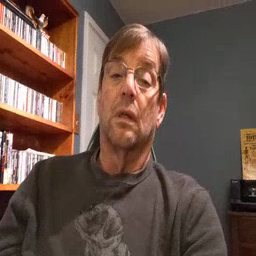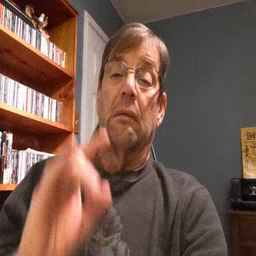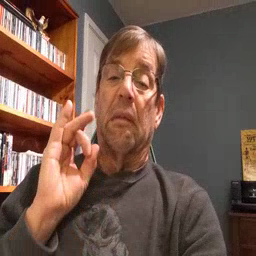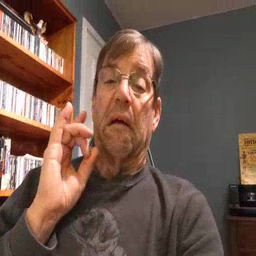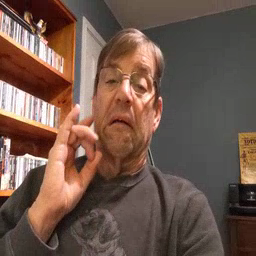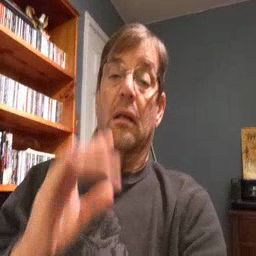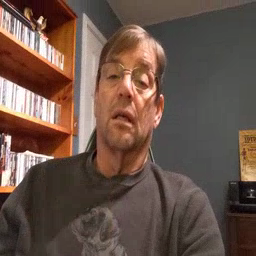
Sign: yucky